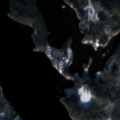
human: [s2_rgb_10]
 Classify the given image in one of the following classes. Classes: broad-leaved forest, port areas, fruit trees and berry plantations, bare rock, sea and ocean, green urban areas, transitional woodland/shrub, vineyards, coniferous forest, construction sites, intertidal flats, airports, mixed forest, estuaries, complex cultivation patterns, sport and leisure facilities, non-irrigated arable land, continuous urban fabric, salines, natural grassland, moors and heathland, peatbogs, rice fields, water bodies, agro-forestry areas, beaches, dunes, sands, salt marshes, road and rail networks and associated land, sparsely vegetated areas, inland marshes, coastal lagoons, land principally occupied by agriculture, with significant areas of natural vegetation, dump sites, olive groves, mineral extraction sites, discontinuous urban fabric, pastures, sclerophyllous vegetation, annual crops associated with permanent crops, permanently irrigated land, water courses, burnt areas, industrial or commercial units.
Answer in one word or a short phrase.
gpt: coniferous forest, water bodies